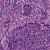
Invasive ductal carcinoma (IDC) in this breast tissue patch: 1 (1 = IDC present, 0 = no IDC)